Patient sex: M
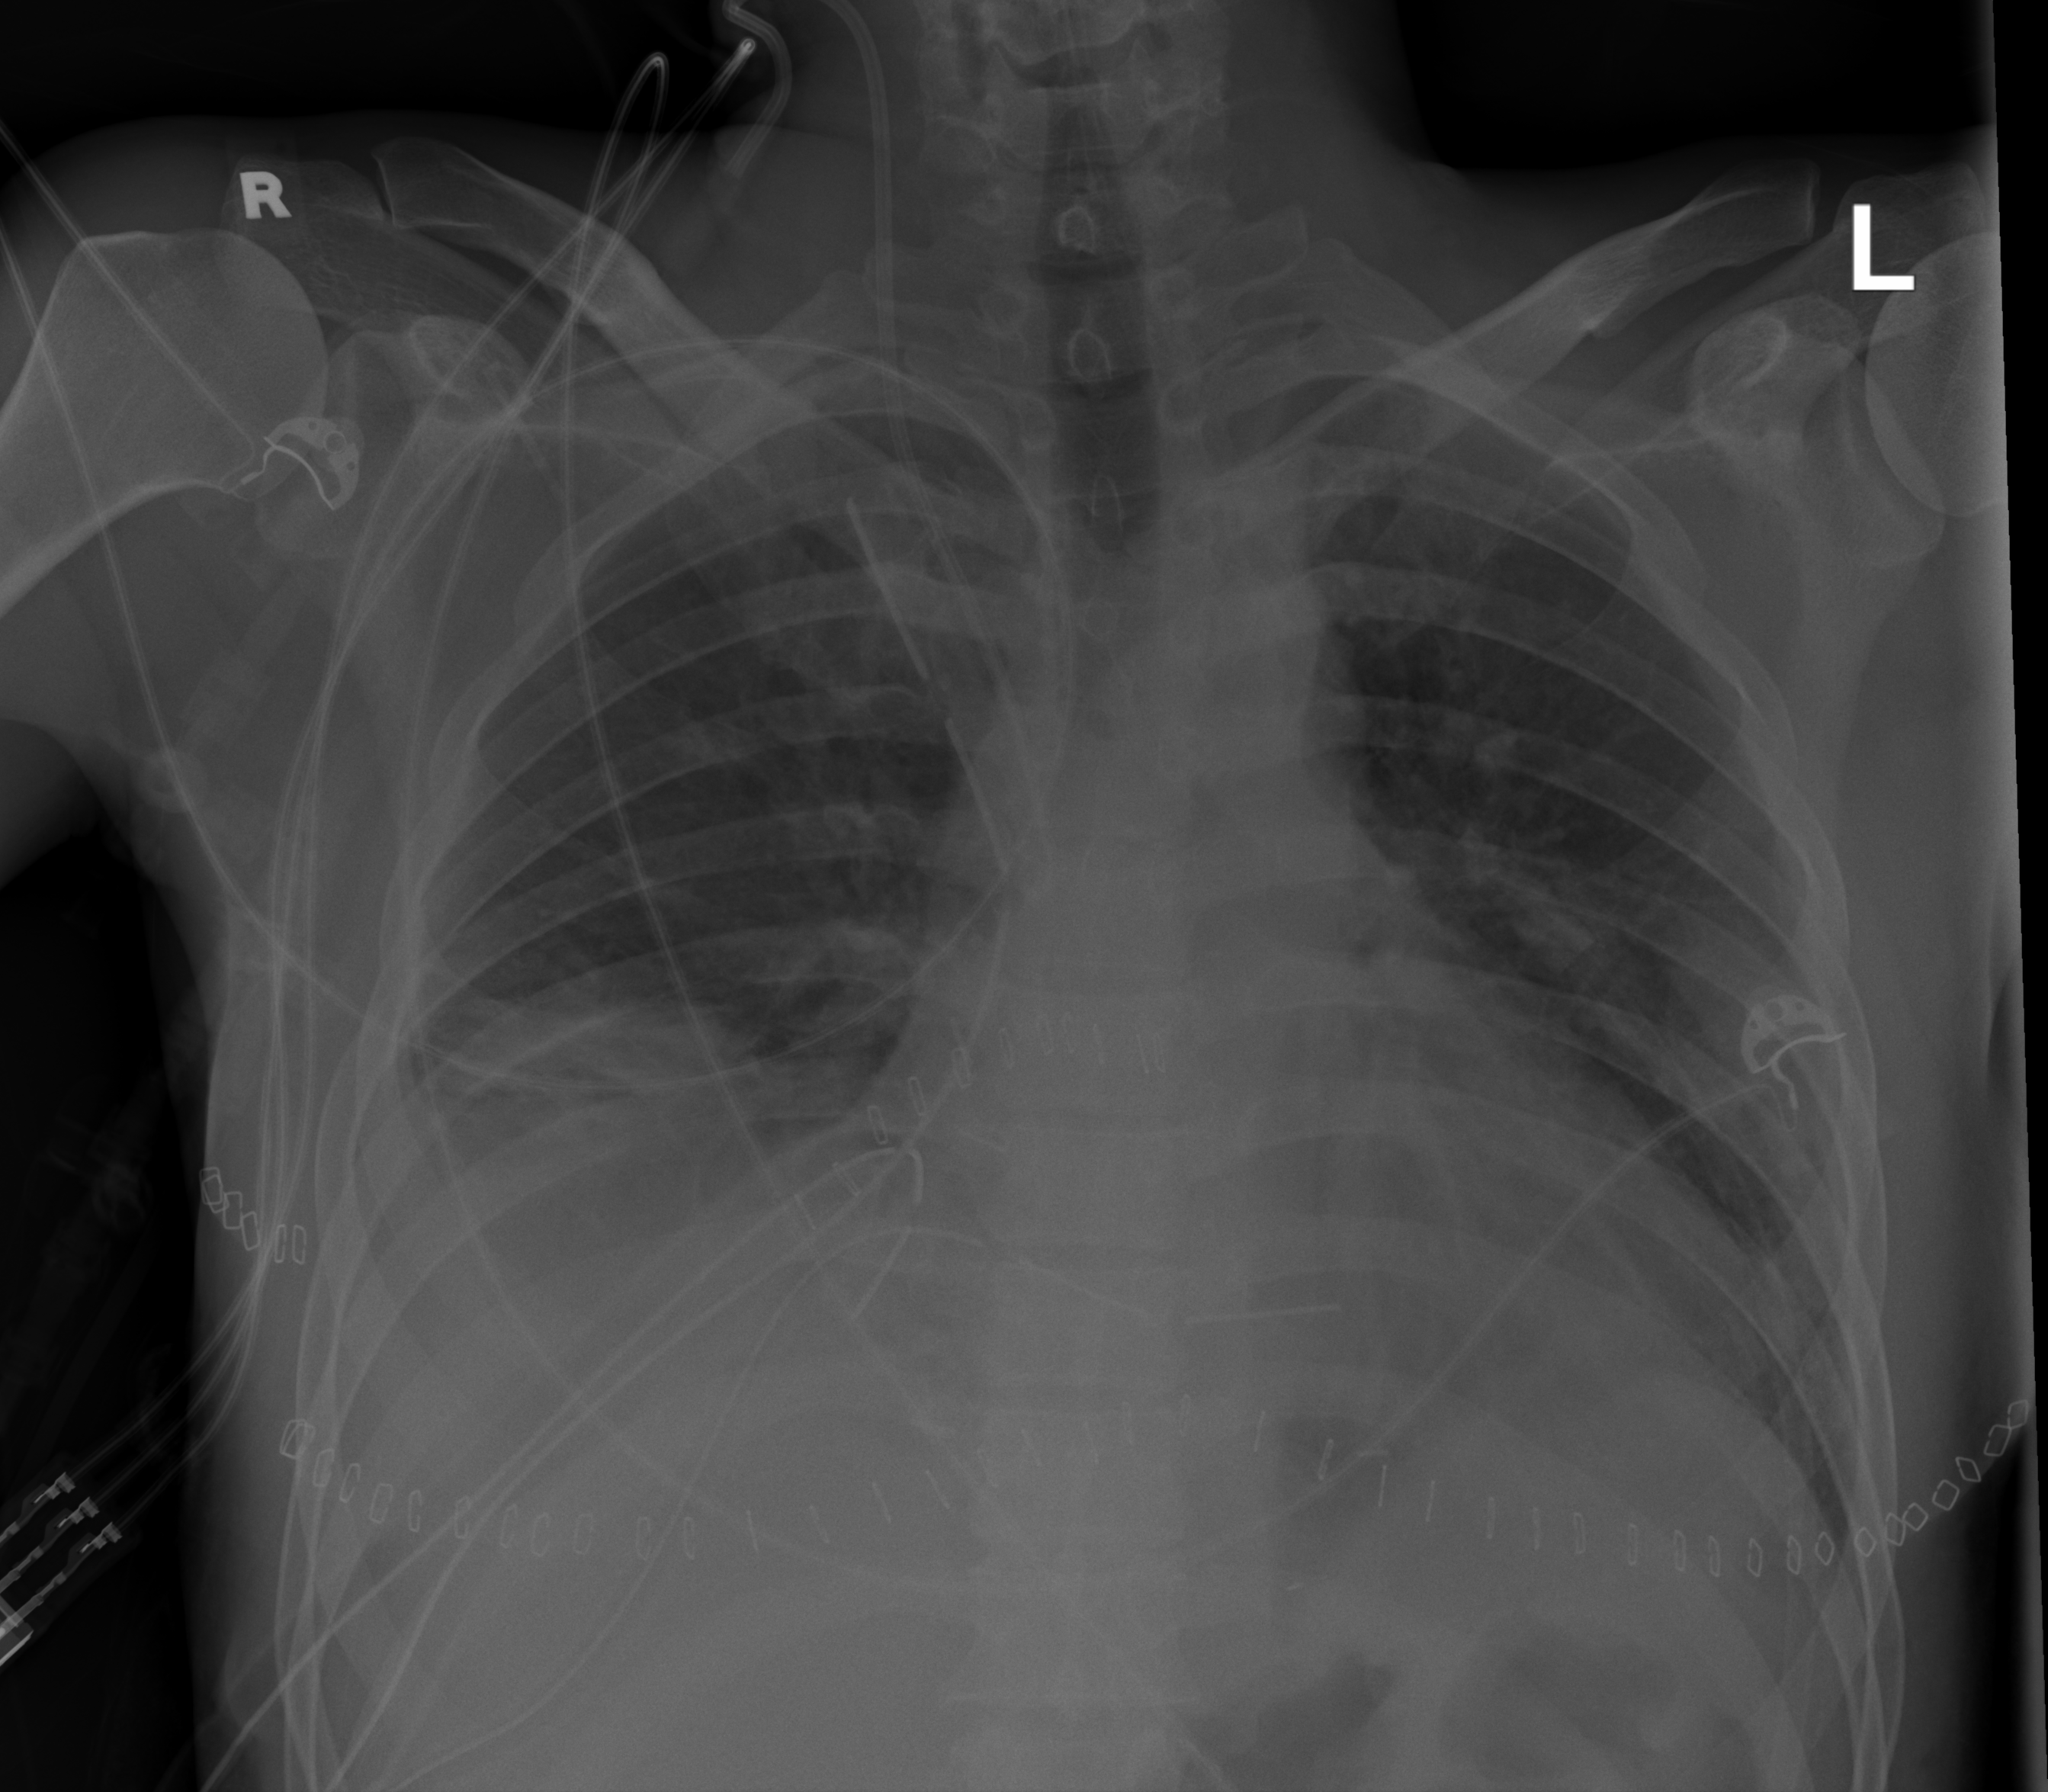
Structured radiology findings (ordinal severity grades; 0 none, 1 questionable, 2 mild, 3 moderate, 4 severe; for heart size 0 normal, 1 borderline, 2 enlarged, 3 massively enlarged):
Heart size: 2
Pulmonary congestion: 1
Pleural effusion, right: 2
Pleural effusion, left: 0
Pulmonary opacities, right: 1
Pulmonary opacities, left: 0
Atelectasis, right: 3
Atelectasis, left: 1